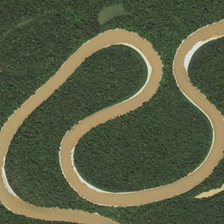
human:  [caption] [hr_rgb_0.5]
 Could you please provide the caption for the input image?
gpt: the twisty river is across the dense forest .

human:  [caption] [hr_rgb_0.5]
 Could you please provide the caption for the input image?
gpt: here lies a rather twisted yellow river in this lush forest .

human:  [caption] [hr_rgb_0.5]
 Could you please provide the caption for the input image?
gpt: the twisty river is across the dense forest .

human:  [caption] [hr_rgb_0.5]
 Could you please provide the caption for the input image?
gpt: the winding and twisting river is lying in the rainforest .

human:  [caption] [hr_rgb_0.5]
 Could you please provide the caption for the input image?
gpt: many green trees are in two sides of a curved yellow river .